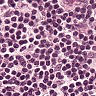
Metastatic tissue present: no